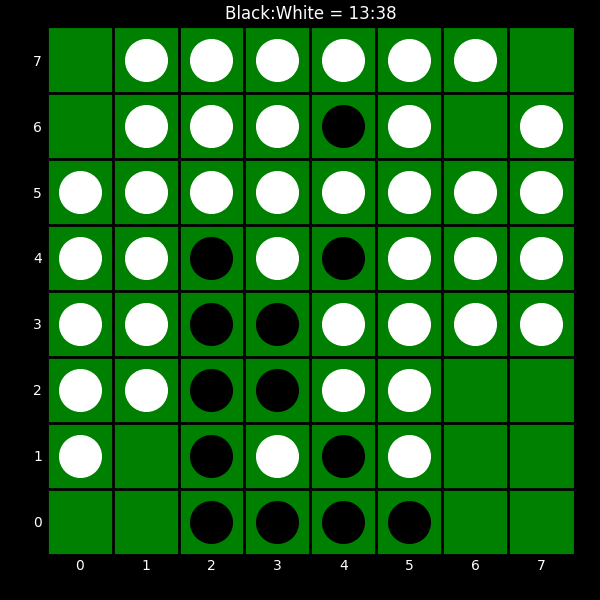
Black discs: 13
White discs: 38